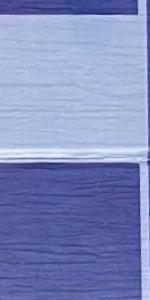
Label: Empty